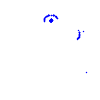
Particle: proton